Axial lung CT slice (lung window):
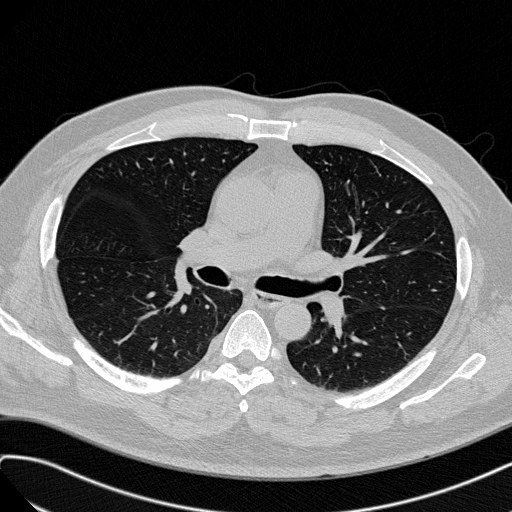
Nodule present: no